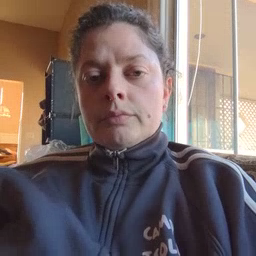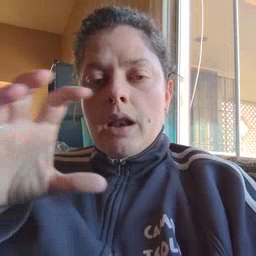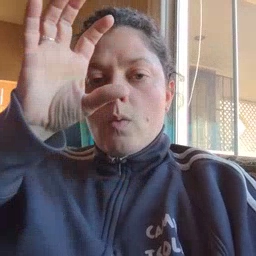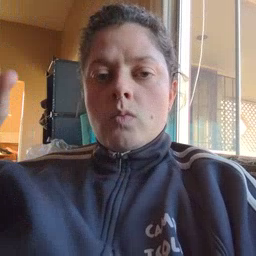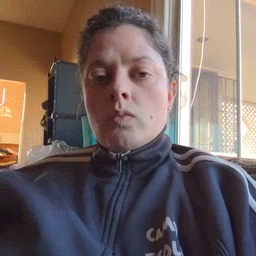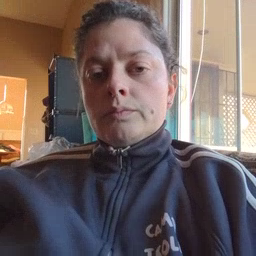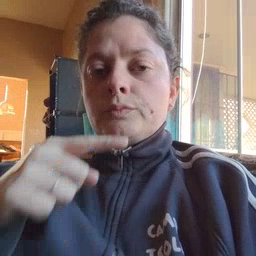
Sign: cloud